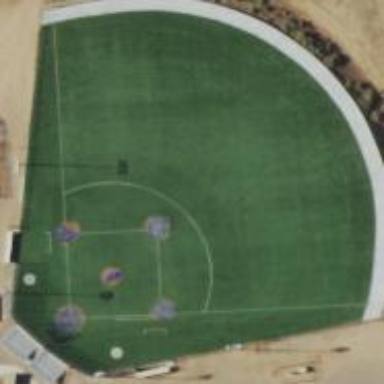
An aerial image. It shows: Baseball pitch for leisure land activities.